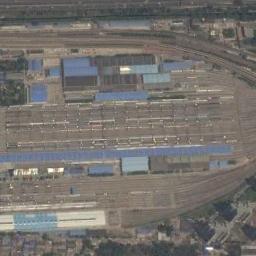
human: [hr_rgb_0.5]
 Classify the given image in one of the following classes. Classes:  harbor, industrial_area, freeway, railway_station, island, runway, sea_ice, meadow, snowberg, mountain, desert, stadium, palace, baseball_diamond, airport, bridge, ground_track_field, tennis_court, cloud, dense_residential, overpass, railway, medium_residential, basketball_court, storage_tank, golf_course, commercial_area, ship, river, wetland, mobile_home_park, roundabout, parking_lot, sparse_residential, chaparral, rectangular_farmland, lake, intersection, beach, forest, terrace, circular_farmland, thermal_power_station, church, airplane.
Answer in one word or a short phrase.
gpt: railway_station